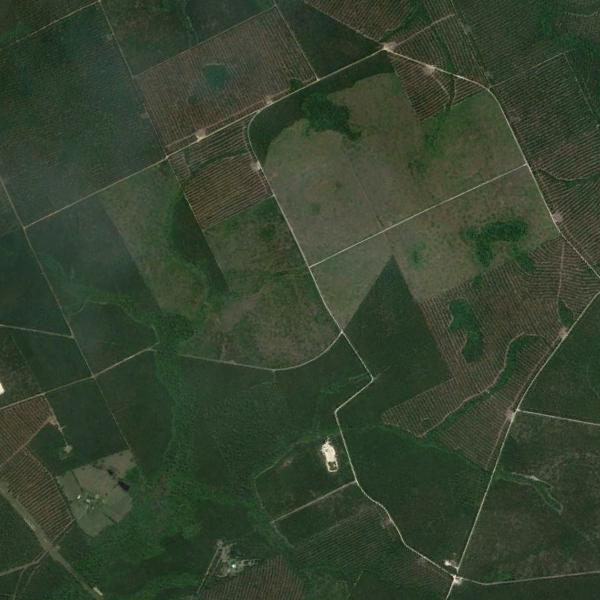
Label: Farmland